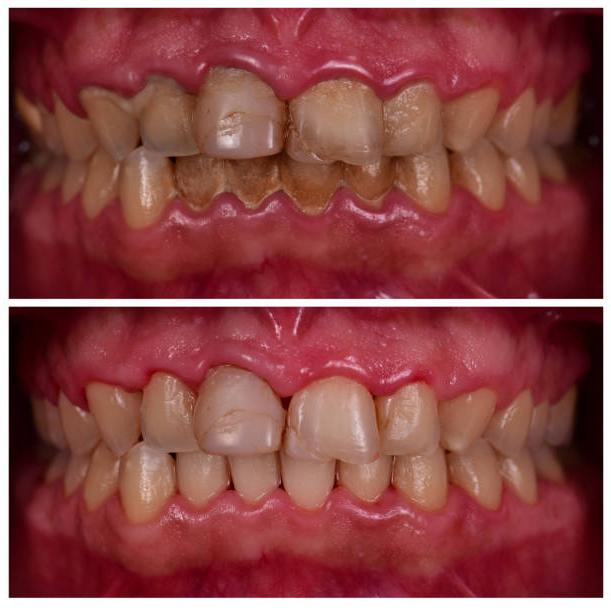
Condition: Gingivitis